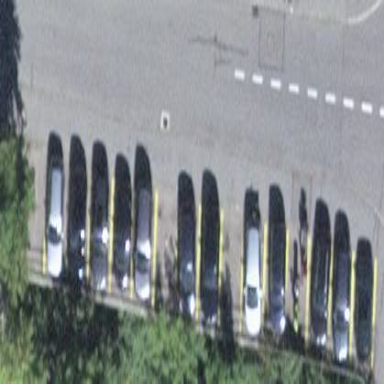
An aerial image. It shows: Parking area.